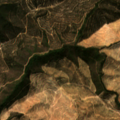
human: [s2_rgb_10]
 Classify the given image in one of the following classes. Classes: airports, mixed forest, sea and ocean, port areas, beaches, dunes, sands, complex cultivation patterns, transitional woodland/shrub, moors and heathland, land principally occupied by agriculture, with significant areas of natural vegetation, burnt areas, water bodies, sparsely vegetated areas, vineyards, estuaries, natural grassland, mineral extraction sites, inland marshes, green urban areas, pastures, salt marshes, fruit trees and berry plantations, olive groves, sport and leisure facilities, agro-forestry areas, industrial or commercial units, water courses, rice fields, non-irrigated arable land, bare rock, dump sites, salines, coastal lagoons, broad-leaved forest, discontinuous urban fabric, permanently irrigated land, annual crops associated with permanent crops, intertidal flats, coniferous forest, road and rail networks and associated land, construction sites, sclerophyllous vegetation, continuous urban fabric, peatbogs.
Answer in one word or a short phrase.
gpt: broad-leaved forest, mixed forest, transitional woodland/shrub